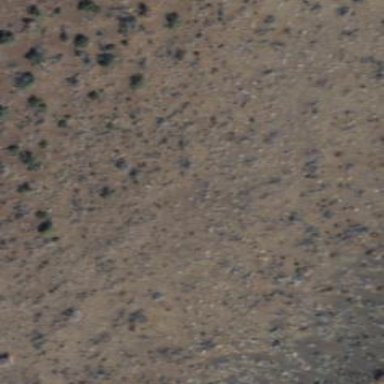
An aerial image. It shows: Patch of scrub vegetation.